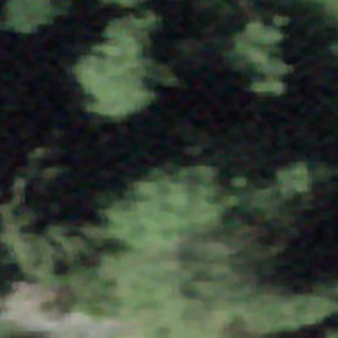
Label: other